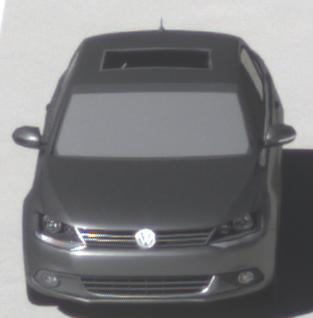
Make: VW
Model: Jetta 1.2 TSI
Detailed model: Jetta (IV)
Model produced from: 2011/01
Model produced until: 2014/08
Doors: 4
Color: gray
Road condition: dry road
Daytime: morning or afternoon
Contrast: high contrast